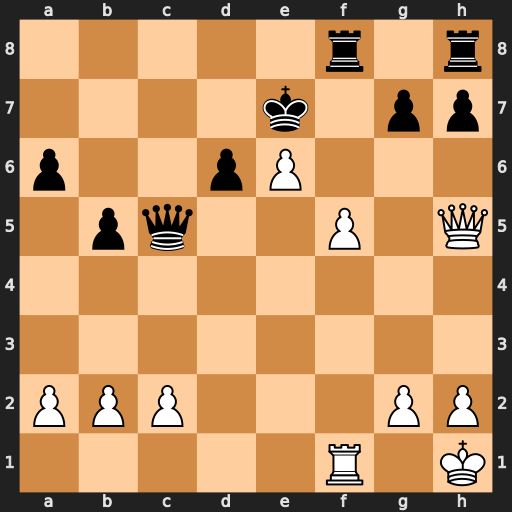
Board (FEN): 5r1r/4k1pp/p2pP3/1pq2P1Q/8/8/PPP3PP/5R1K
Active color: w
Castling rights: -
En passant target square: -
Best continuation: Qg5+ Ke8 Qxg7